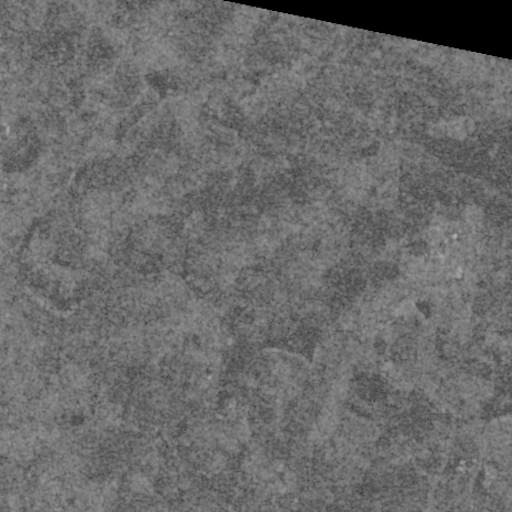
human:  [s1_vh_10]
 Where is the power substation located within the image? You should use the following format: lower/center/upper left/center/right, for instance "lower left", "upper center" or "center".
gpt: The power substation is located in the center right of the image.
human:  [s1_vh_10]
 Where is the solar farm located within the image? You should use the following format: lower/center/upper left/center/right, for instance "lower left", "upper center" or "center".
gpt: The solar farm is located in the upper left of the image.
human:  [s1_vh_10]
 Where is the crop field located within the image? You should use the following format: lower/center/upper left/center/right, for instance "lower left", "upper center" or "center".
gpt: There is no crop field in the image.

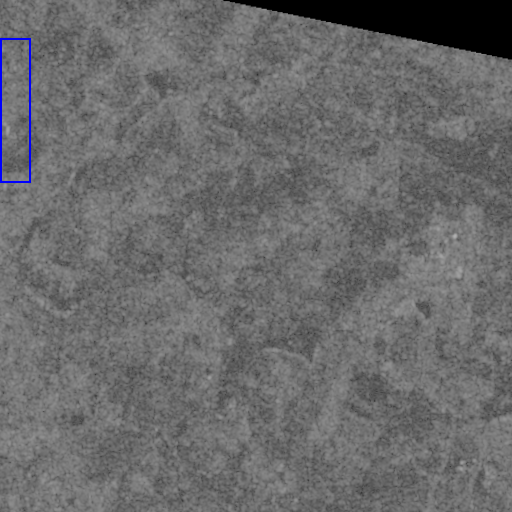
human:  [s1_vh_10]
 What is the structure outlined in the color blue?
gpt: The structure outlined in blue is a solar farm.
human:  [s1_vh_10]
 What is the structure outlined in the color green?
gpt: There is no green outline.